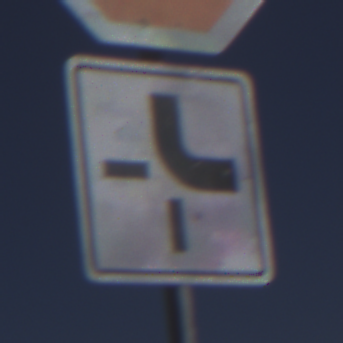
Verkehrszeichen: VerlaufVorfahrtsstrasse4
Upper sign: Stop
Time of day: Midday
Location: Outdoor (Nature)
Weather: Clear
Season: NotSpecified
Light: Natural